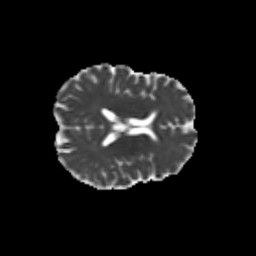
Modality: MD
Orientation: axial
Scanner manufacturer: siemens
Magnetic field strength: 3 T
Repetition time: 9.2 s
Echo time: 0.084 s